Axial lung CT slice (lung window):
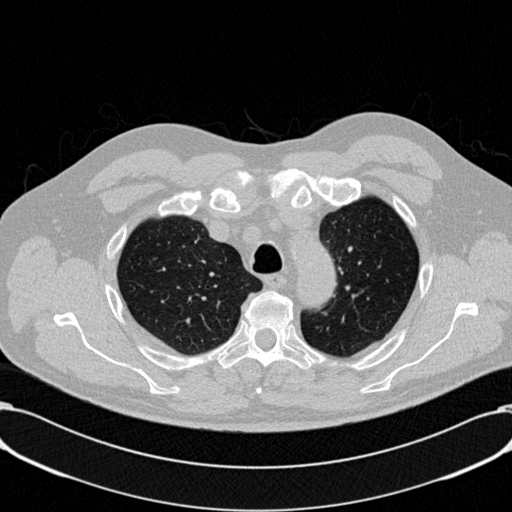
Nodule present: no